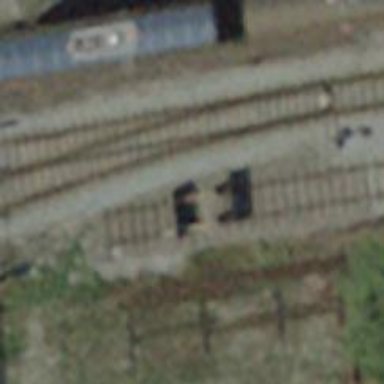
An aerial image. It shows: Railway buffer stop.